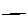
Label: line